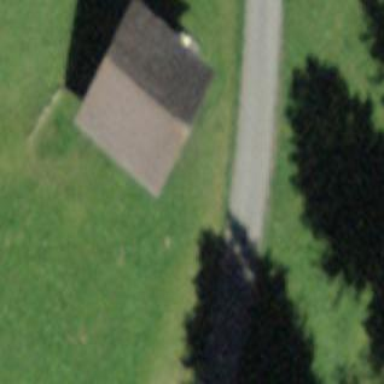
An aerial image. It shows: Barn.